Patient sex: F
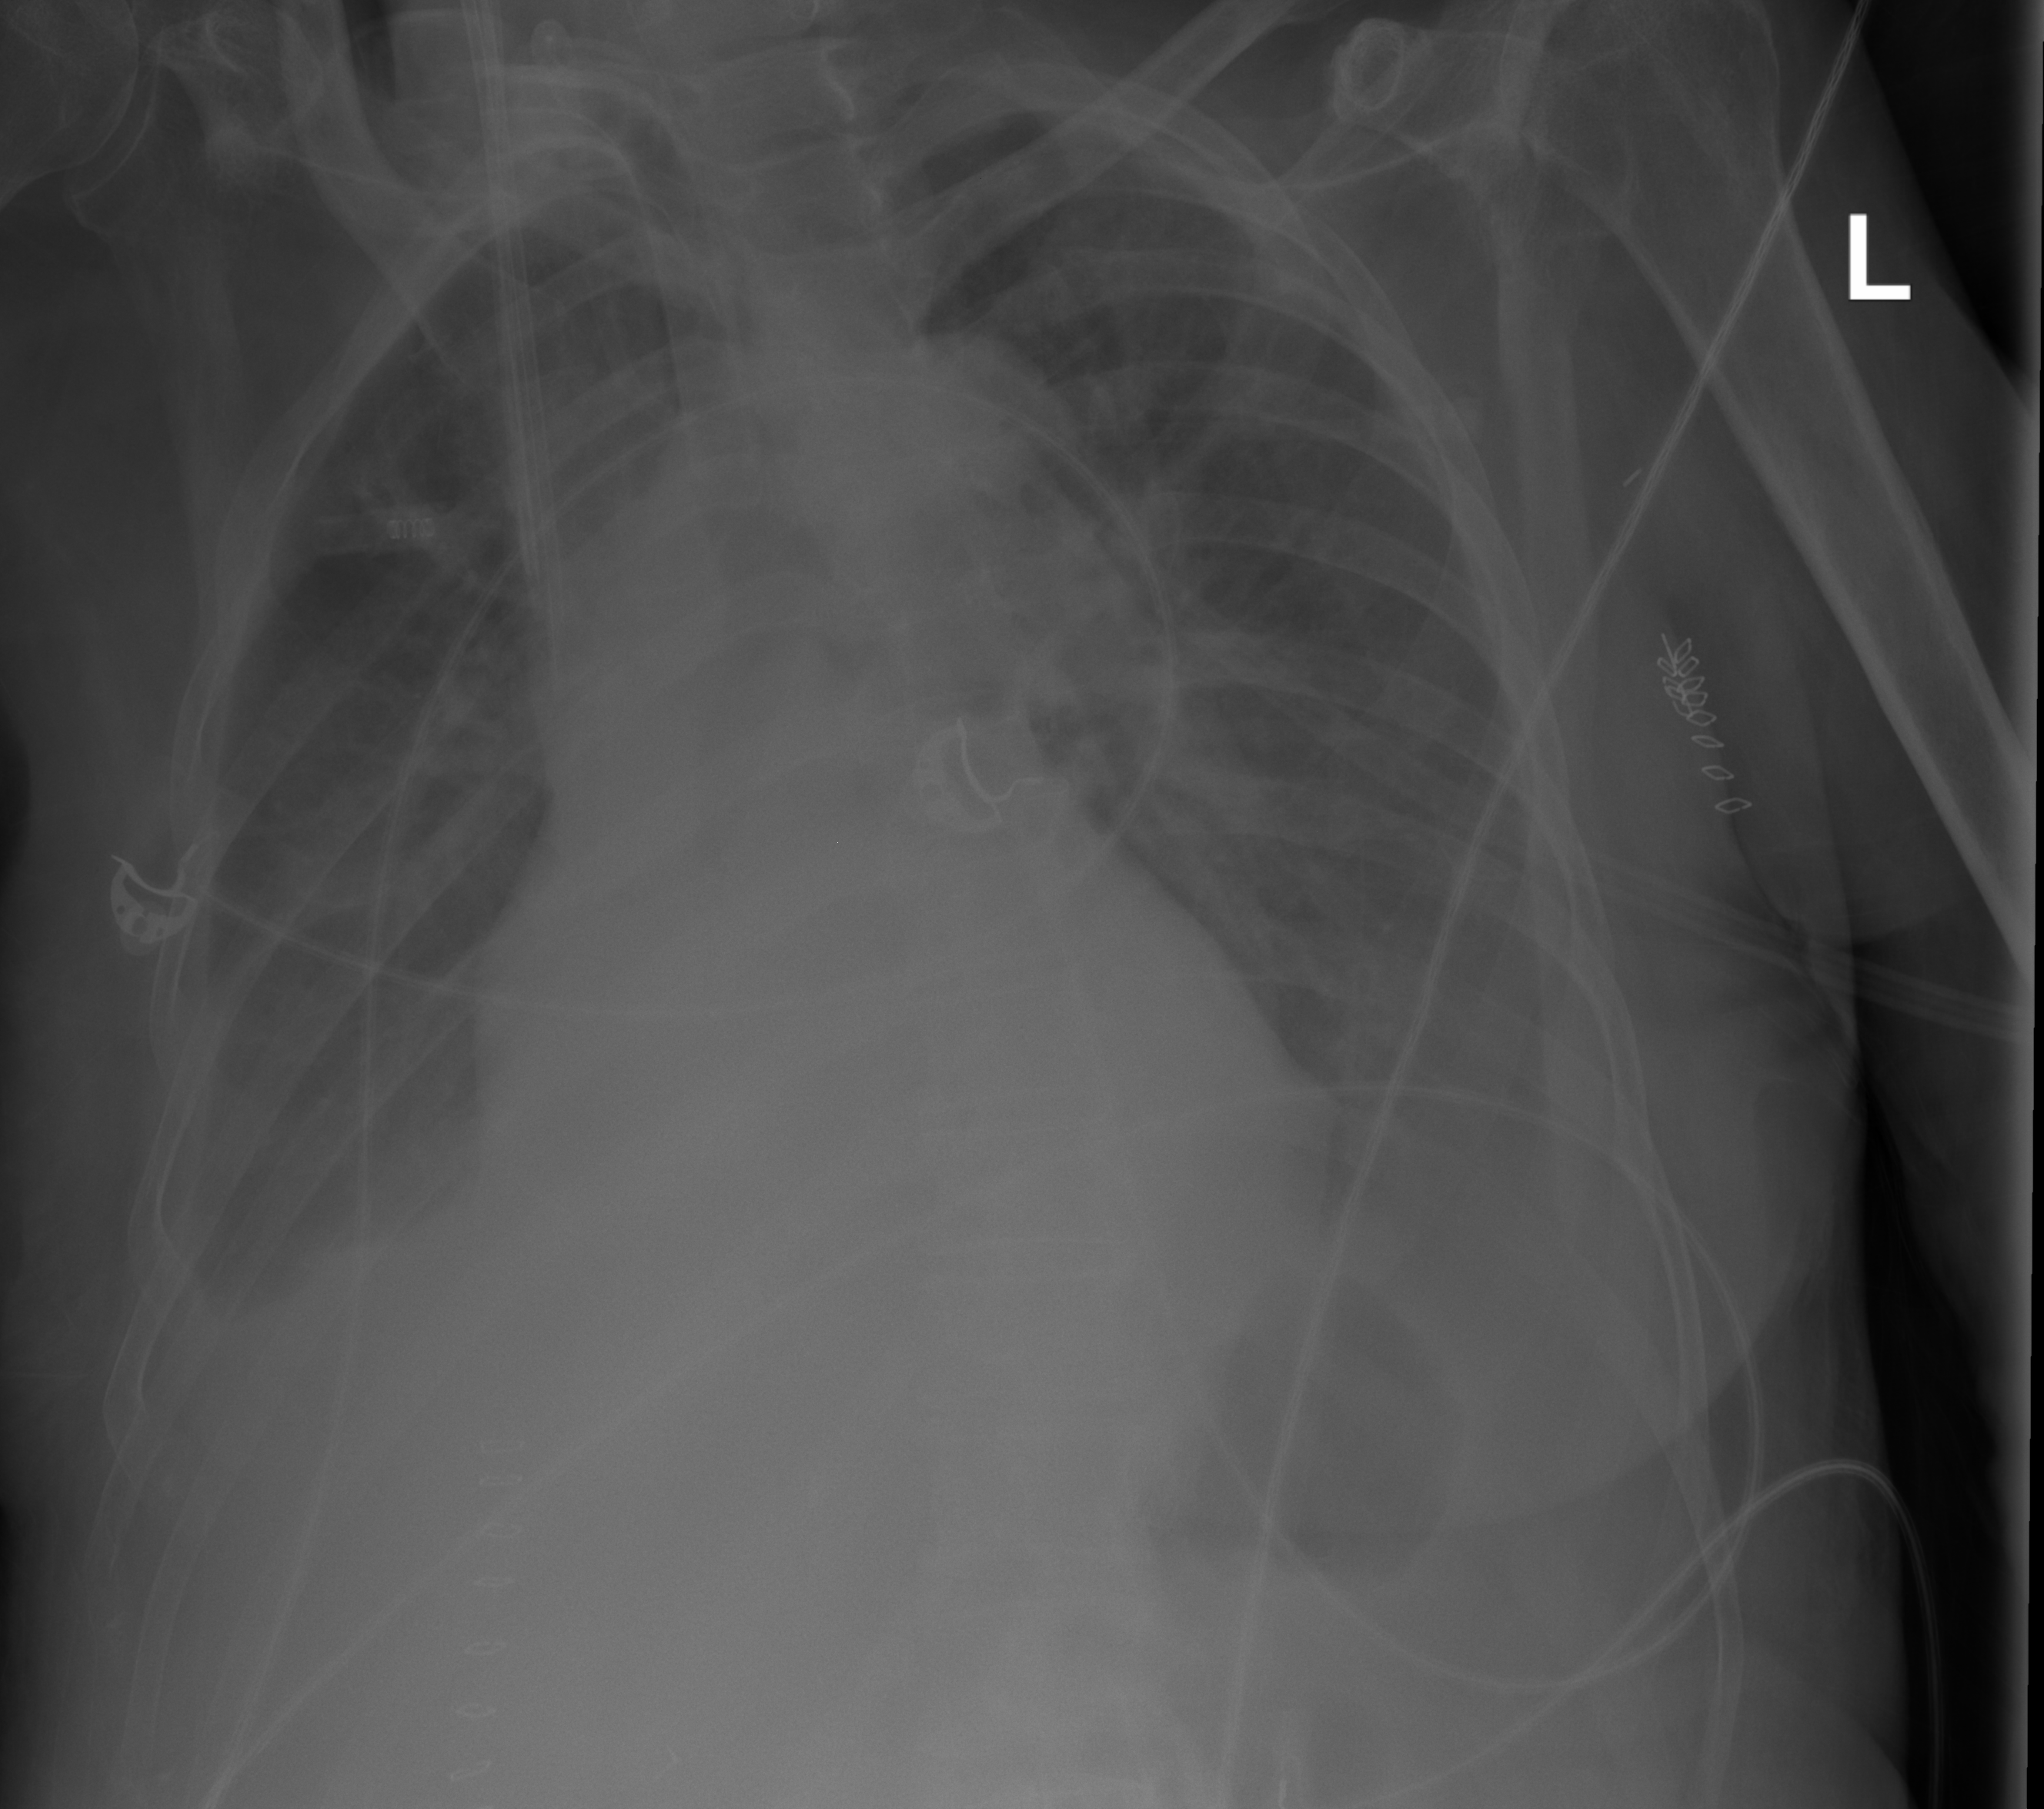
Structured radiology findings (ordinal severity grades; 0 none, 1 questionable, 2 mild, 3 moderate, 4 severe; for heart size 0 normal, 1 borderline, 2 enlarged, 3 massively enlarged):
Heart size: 2
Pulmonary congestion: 2
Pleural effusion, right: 3
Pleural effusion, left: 2
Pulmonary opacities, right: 0
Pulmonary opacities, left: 0
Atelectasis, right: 2
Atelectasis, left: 2